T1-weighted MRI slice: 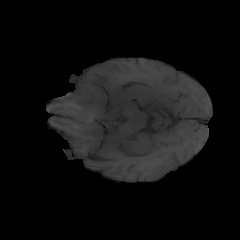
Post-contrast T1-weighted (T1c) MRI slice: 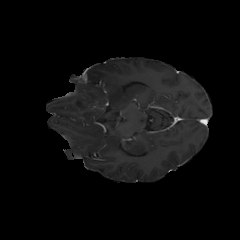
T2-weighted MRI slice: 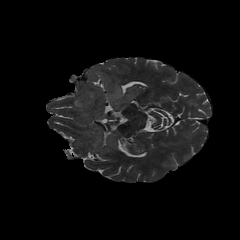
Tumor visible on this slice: yes